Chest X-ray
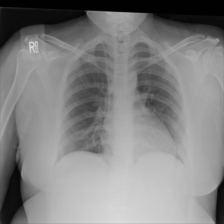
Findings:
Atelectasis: negative
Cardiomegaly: negative
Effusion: negative
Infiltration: negative
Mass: negative
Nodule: negative
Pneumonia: negative
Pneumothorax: negative
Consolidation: negative
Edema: negative
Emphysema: negative
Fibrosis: negative
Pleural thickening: negative
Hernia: negative